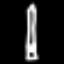
Label: pencil